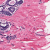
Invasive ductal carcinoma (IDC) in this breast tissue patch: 0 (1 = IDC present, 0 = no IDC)